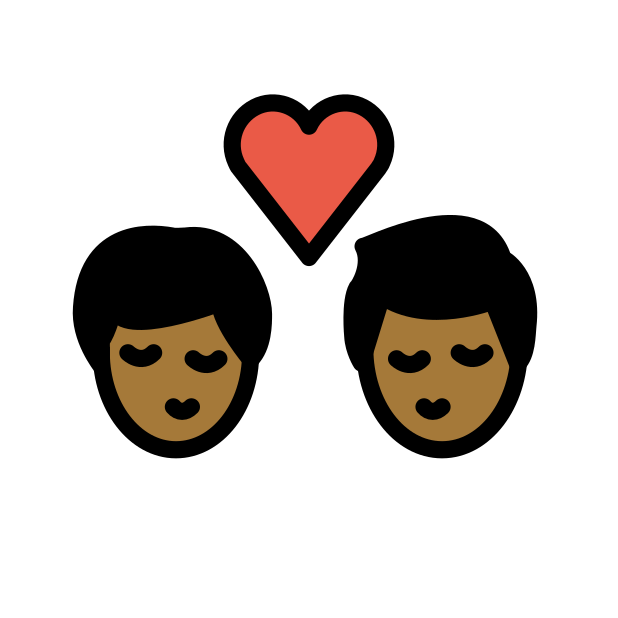
kiss: man, man, medium-dark skin tone